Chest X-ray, AP view. Patient: 54 years old, sex M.
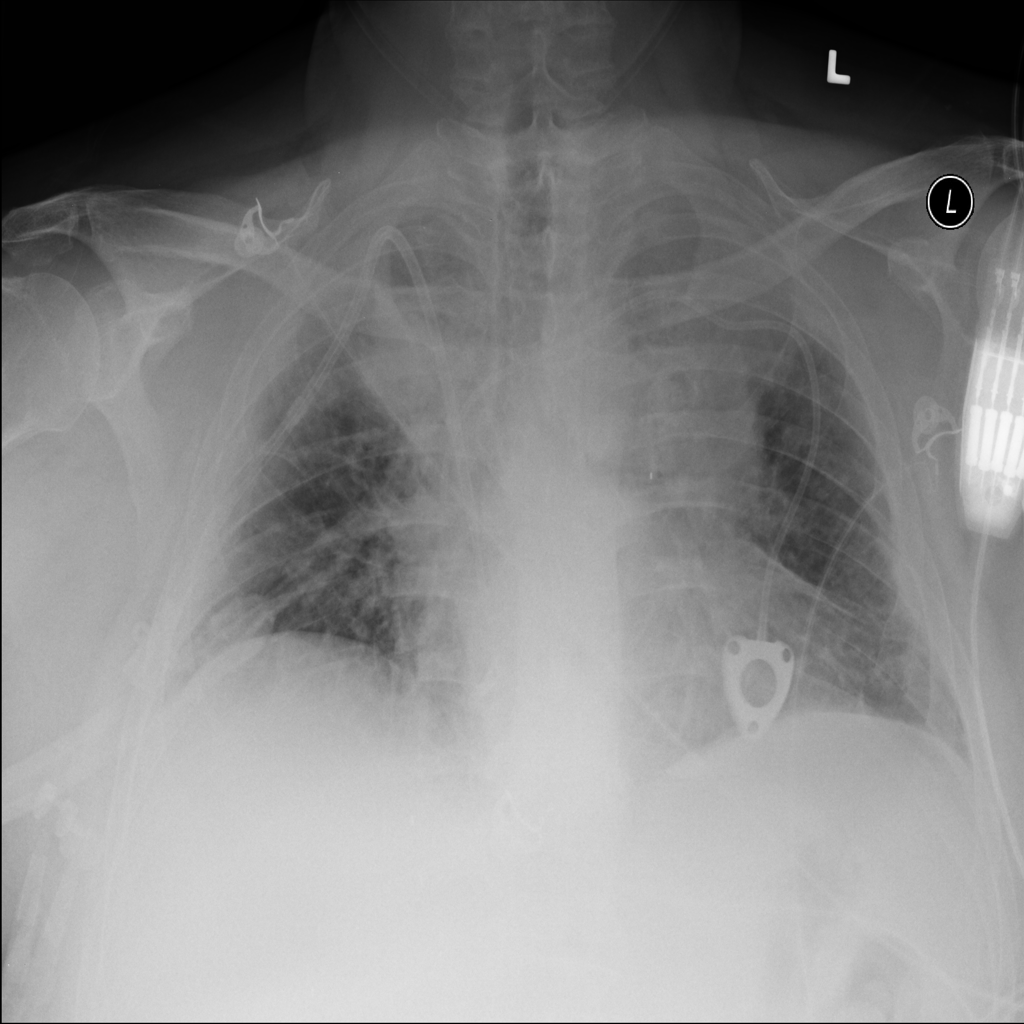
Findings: No Finding